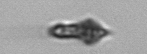
Label: Euglena